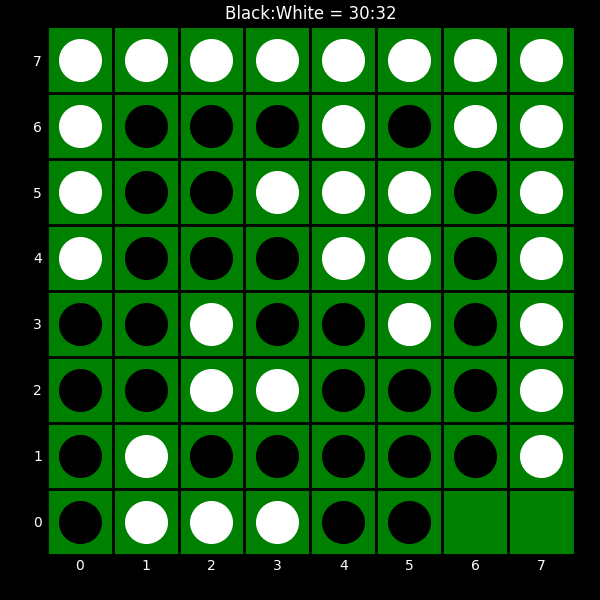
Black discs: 30
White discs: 32